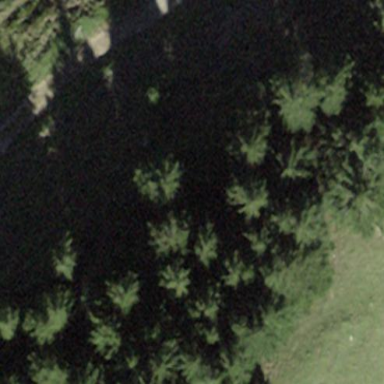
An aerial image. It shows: Forest area.